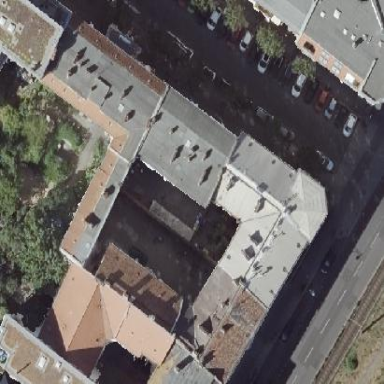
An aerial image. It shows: Residential building with red gambrel roof made of roof tiles. The building itself has grey color.